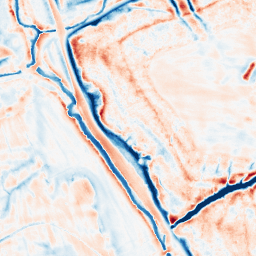
Category: edge_preserving
Decomposition family: bilateral
Decomposition parameters: d: 21
sigma_color: 50
sigma_space: 50
Upsampling method: quadratic
Upsampling parameters: scale: 2
Upsampling scale: 2